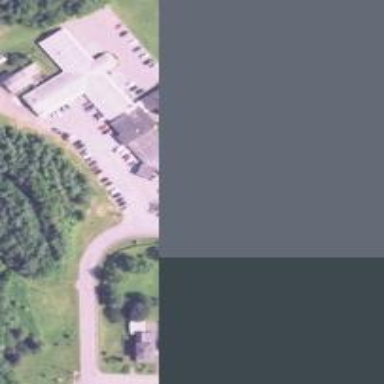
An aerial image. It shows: Nursing home building.